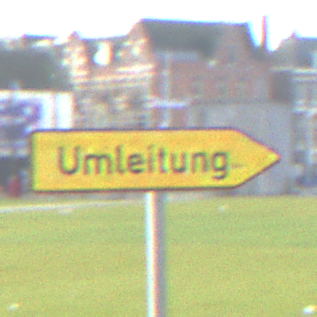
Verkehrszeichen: UmleitungswegweiserRechtsweisend
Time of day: MorningAfternoon
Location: Outdoor (Suburban)
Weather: PartlyCloudy
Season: NotSpecified
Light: Natural